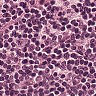
Metastatic tissue present: no